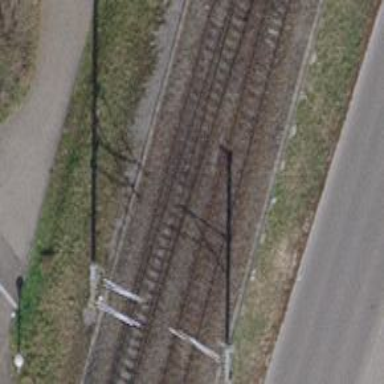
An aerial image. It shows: Railway switch.